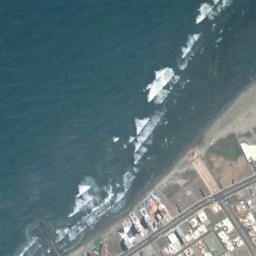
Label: beach